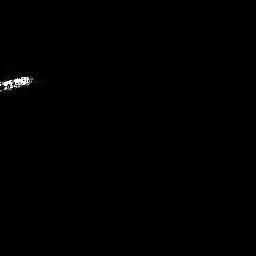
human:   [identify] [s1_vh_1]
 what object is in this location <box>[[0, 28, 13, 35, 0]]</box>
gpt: <ref>1 medium ship at the left</ref>